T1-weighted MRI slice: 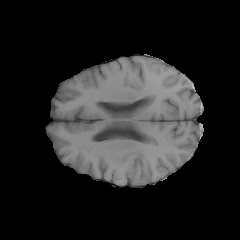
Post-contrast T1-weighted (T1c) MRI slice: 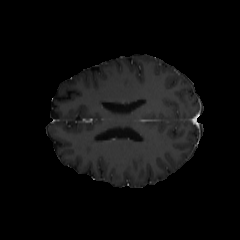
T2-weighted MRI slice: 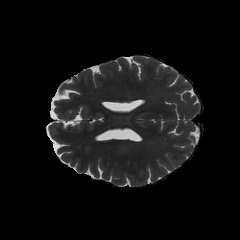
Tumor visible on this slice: no